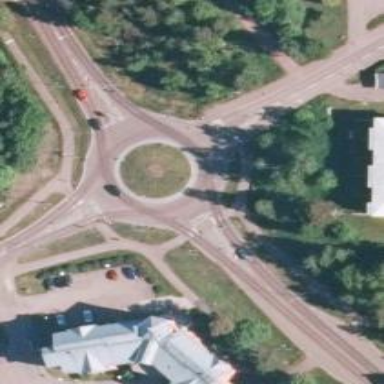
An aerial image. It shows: Asphalt road that is secondary route leading to roundabout.